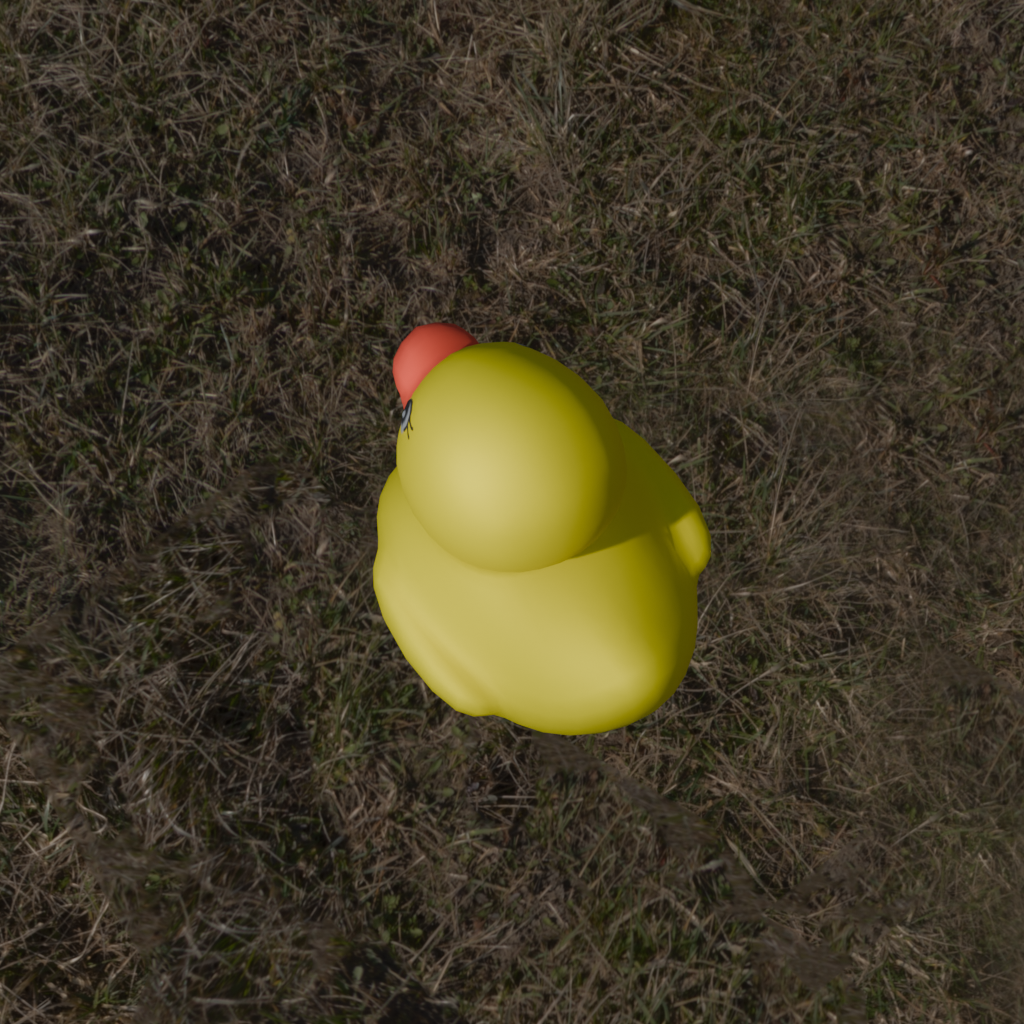
an image of a yellow rubber duck seen from <back_left_top> in an open field with a bleft sun and scattered clouds in the sky.